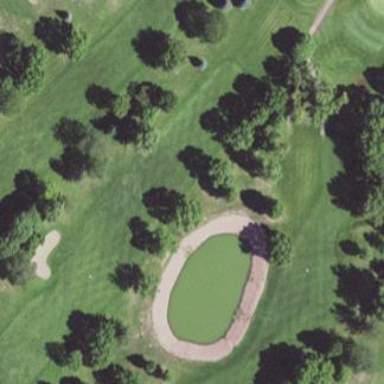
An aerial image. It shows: Picturesque scene of golf course with lateral water hazard.